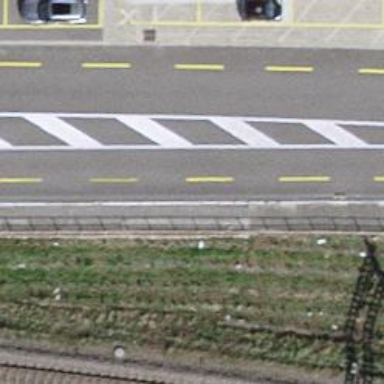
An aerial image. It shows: Footway.